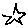
Label: star